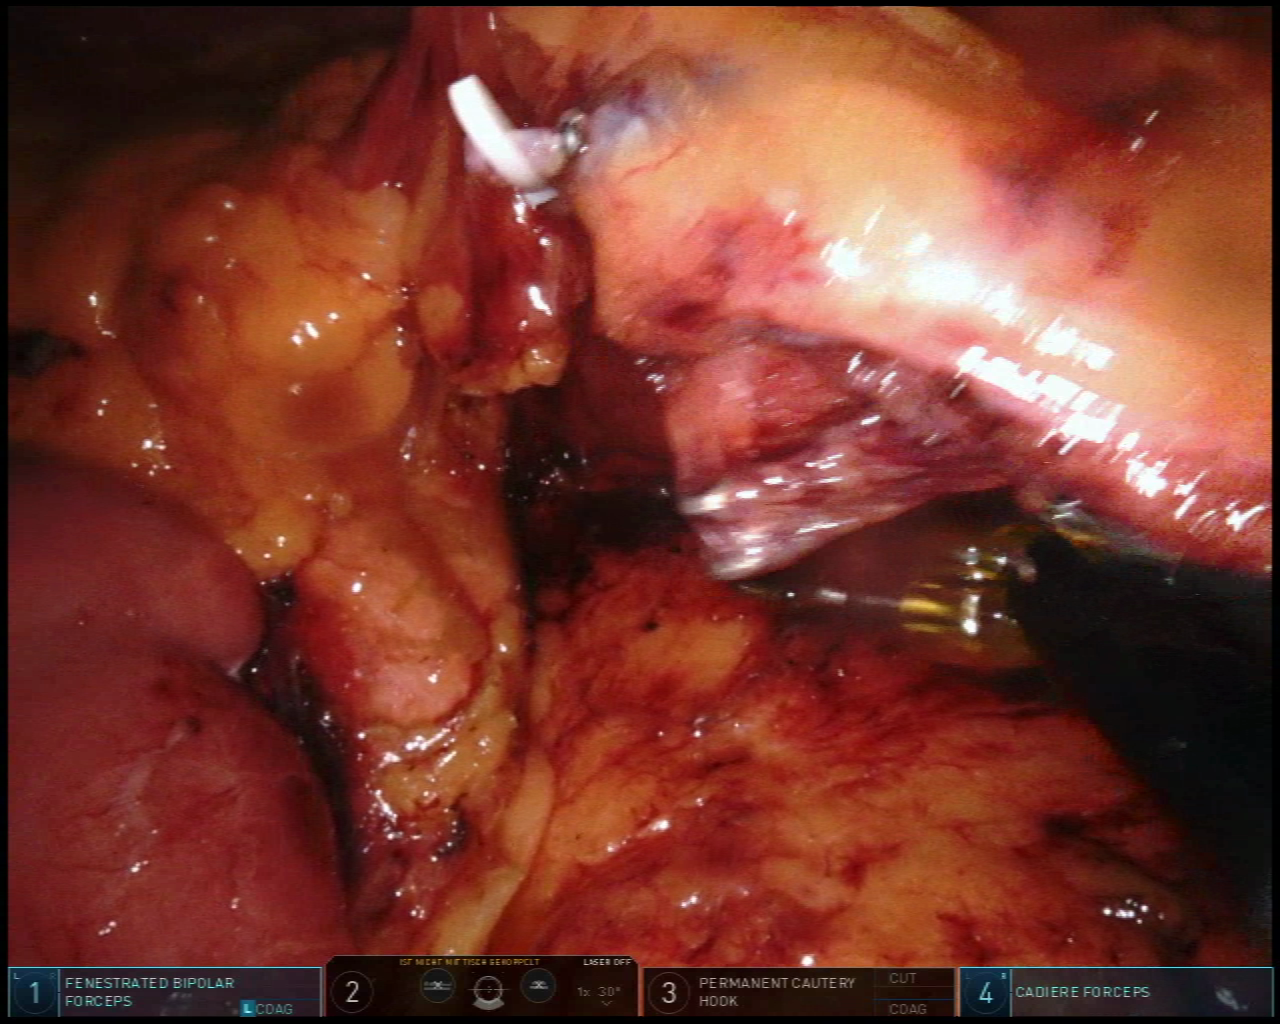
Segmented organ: pancreas
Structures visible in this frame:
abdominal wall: no
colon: no
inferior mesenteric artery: no
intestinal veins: no
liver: no
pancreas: yes
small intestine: yes
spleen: no
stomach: no
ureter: no
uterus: no
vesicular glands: no